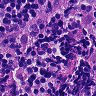
Metastatic tissue present: no